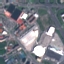
Land use / land cover class: Industrial